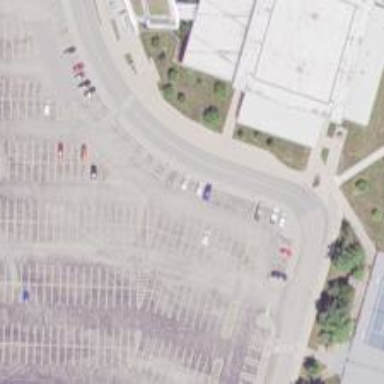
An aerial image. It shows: Parking space is available.